Question: Can someone explain me what I'm doing wrong. Based on the compiler's output, every line must include at least an error. But the C2297 error, doesn't seem to make much sense since I found examples of writes with a constant 'char' array <URL>?
'''
#include <iostream>
#include <fstream>
#include "stdafx.h"
#include "accelerators/tree.h"
#include "paramset.h"
#include "shapes/trianglemesh.h"
void Tree::PrintTree() const {
std::ofstream myfile;
myfile.open("RTSAH.txt");
for (uint32_t i = 0; i < nextFreeNode; ++i) {
const KdAccelNode* node = &nodes[i];
if (node->IsLeaf()) {
myfile << i;
myfile << " L ";
myfile << node->nPrimitives() << std::endl;
}
else {
myfile << i;
myfile << " I ";
myfile << "SP= ";
myfile << node->SplitPos();
myfile << " SA= ";
myfile << node->SplitAxis();
myfile << " BC= ";
myfile << (i + 1);
myfile << " AC= ";
myfile << node->AboveChild() << std::endl;
}
}
myfile.close();
}
'''

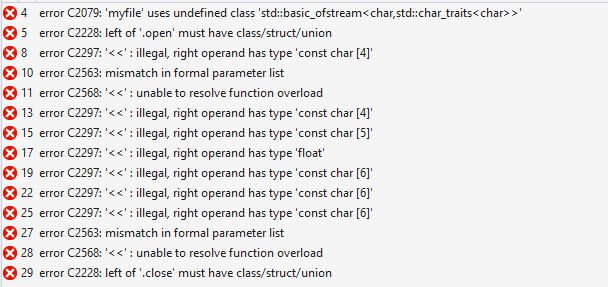
Answer: > The 'stdafx.h' header must be the very first one to be included into
the .c/.cpp files. This is obligatory! Otherwise you are guaranteed to
get compilation errors.
Source: <URL>
Therefore, the following includes
'''
#include <iostream>
#include <fstream>
#include "stdafx.h"
'''
should be reordered to
'''
#include "stdafx.h"
#include <iostream>
#include <fstream>
'''
which ensures that '<iostream>' and '<fstream>' will now be included, and thus 'std::basic_ofstream' will now be defined. This resolves the first error with regard to the local variable 'myfile' and as a consequence resolves all the other errors related to this local variable 'myfile' as well (as guessed/expected in an <URL>.